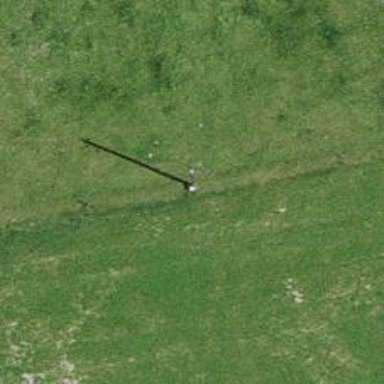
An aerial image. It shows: Minor power line.